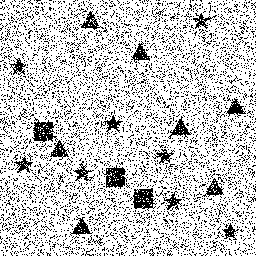
Squares: 3
Triangles: 7
Stars: 8
Total shapes: 18